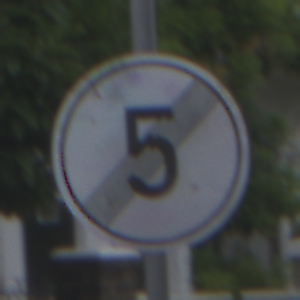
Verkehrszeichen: EndeGeschwindigkeit5
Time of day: MorningAfternoon
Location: Outdoor (Urban)
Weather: Overcast
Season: NotSpecified
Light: Natural